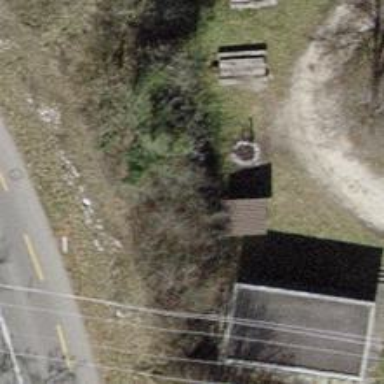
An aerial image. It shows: BBQ amenity.